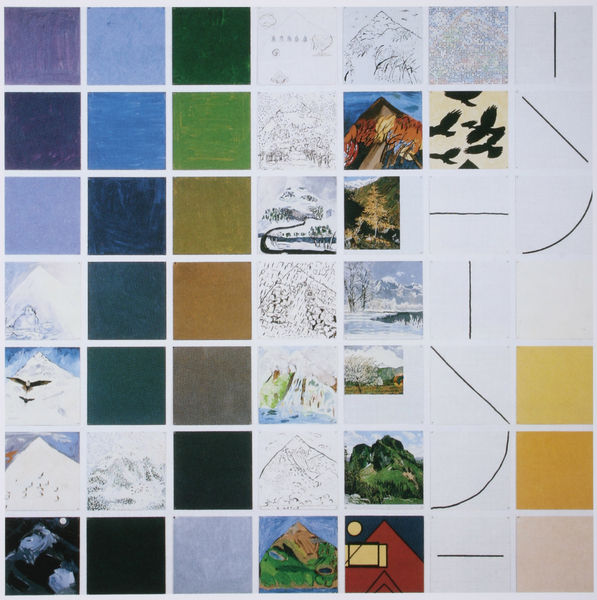
Titel: Rhapsody (Detail)
Künstler: Jennifer Bartlett
Institution: Privatsammlung
Schlagwörter: adler, berg, blau, dunkel, laub, vogel, weiß, bäume, gelb, grün, ocker, see, braun, grau, hell, schwarz, strasse, zeichnung, haus, rot, schnee, weg, beige, spitze, hügel, vögel, sonne, kreis, hellblau, bilder, bogen, abstrakt, berge, farben, gebirge, gipfel, linien, gerade, pictures, striche, rechtecke, bögen, rechteck, alpen, linie, flug, farbflächen, strich, plakat, quadrate, grüntöne, dreiecke, quadrat, raster, square, farbstudie, memory, petrol, images, czesanne, volgel, puzzle, abstrahieren